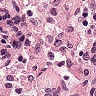
Metastatic tissue present: no